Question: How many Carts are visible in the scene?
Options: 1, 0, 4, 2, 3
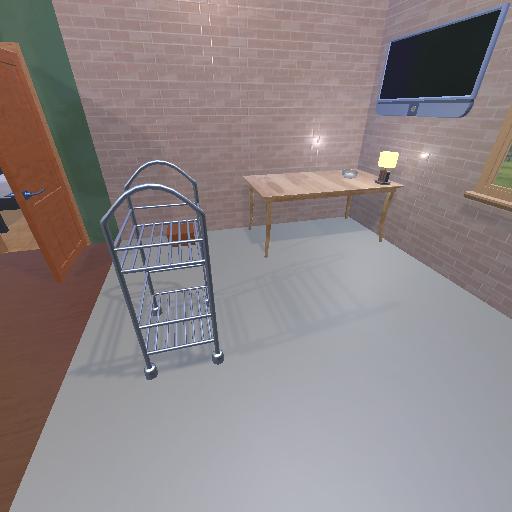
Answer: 1